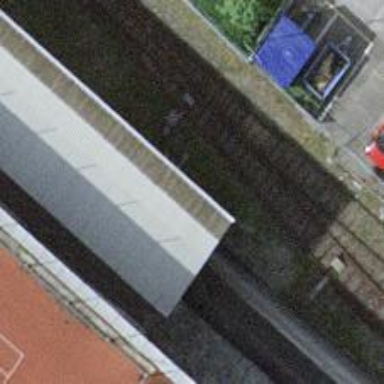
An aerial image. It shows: Disused railway spur service.